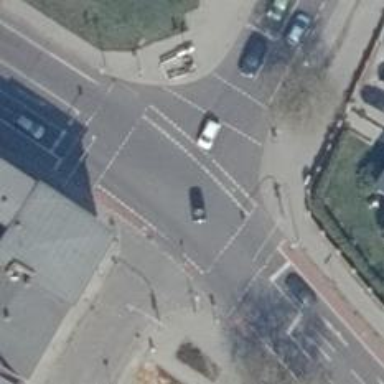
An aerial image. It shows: Road with traffic signals.